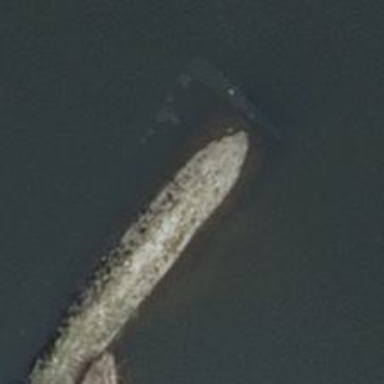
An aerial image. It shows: Breakwater structure.